Question: I'm seeing exceptions in my console when running my dart app related to webcomponents.js
Everything is running as expected, should I ignore this exception?
'''
Failed to load resource: the server responded with a status of 404 (Not Found)
http://localhost:8080/packages/web_components/webcomponents.js
'''

pubspec.yaml:
'''
name: alm
description: alm
dependencies:
browser: any
# bootjack: any
polymer: ">0.15.3"
paper_elements: any
transformers:
- polymer:
entry_points:
- web/index.html
'''
index.html
'''
<!DOCTYPE html>
<html>
<head>
<meta charset="utf-8">
<meta name="viewport" content="width=device-width, initial-scale=1.0">
<title>Test</title>
<!--
<link rel="stylesheet" href="packages/bootjack/css/bootstrap.min.css">
-->
<link rel="import" href="packages/polymer/polymer.html">
<link rel="import" href="packages/paper_elements/paper_button.html">
<link rel="import" href="packages/paper_elements/paper_input.html">
</head>
<body unresolved>
<script type="application/dart" src="index.dart"></script>
<div id="more-buttons">
<paper-button raised class="colored">colored</paper-button>
<paper-button raised disabled>disabled</paper-button>
</div>
<script src="packages/browser/dart.js"></script>
</body>
</html>
'''
index.dart:
'''
import 'dart:html';
import 'package:polymer/polymer.dart';
//import 'package:bootjack/bootjack.dart';
import 'package:paper_elements/paper_button.dart';
import 'package:paper_elements/paper_input.dart';
void main() {
print("begin");
initPolymer().run(() {
Polymer.onReady.then((_) {
DivElement div = querySelector("#more-buttons");
div.appendHtml("123");
PaperButton y = new PaperButton();
y.text = "KOTS";
y.raised = true;
div.append(y);
PaperInput x = new PaperInput();
x.value = "KOTS";
div.append(x);
});
});
print("end");
}
'''
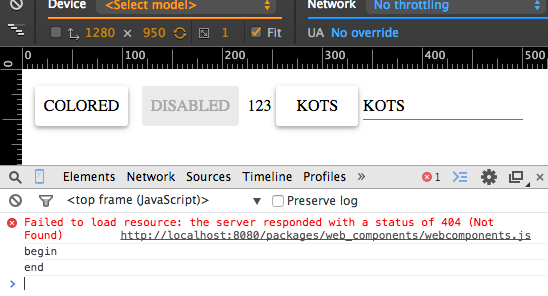
Answer: Fox32 suggested that I delete my ~/.pub folder and do a pub get again.
After doing that, I ran into pub running out of memory the whole time.
Timo D suggested I also delete ~/.pub-cache which I did.
After another pub get and pub serve, it's running perfectly.
Thanks Timo D and Fox32 !!